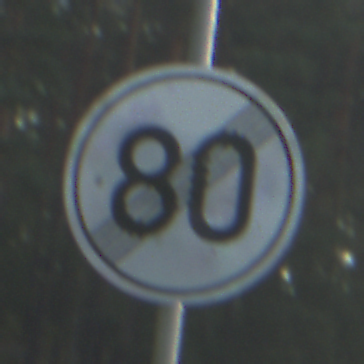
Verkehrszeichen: EndeGeschwindigkeit80
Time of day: SunriseSunset
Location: Outdoor (Nature)
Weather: PartlyCloudy
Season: NotSpecified
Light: Natural